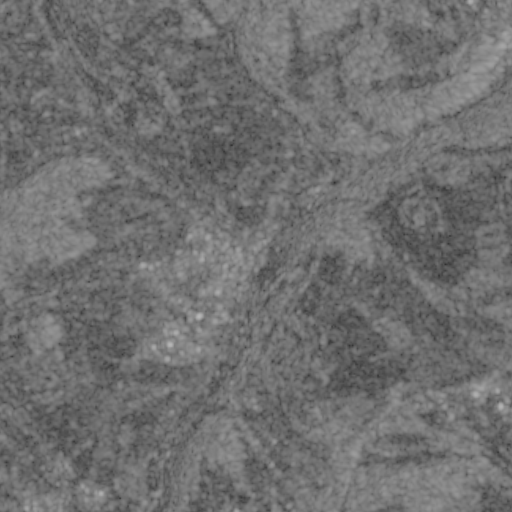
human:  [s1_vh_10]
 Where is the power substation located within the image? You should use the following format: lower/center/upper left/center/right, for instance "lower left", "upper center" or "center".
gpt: The power substation is located in the center of the image.
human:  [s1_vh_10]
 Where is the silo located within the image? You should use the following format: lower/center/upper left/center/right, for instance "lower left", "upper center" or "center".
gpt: The silo is located in the center of the image.
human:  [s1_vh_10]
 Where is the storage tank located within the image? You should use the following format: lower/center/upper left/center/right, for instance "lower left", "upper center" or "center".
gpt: The storage tank is located in the center of the image.
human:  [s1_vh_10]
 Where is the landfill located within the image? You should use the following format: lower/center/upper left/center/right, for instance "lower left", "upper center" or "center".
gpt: There is no landfill in the image.

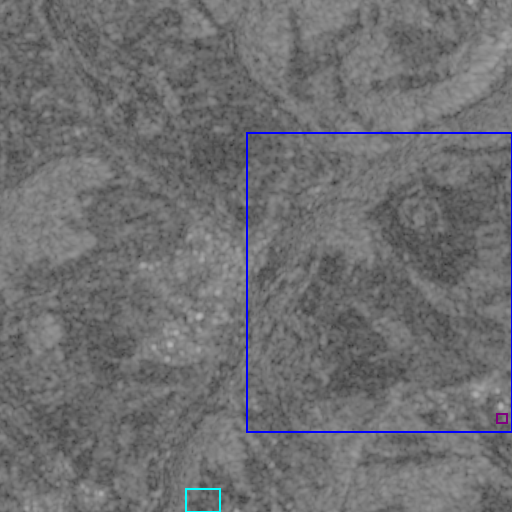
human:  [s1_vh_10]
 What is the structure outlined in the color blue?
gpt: The structure outlined in blue is a crop field.
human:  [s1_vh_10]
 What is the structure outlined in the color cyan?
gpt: The structure outlined in cyan is a park.
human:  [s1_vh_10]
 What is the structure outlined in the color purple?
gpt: The structure outlined in purple is a parking lot.
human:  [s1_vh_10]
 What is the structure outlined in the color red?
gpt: There is no red outline.